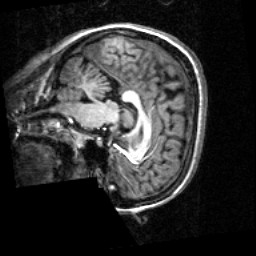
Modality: T1w
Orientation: sagittal
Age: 24
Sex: female